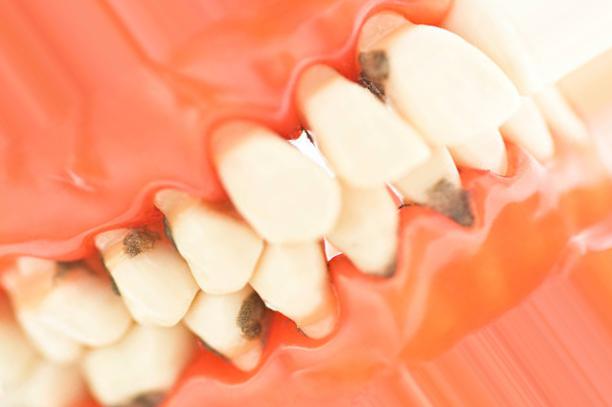
Condition: Caries